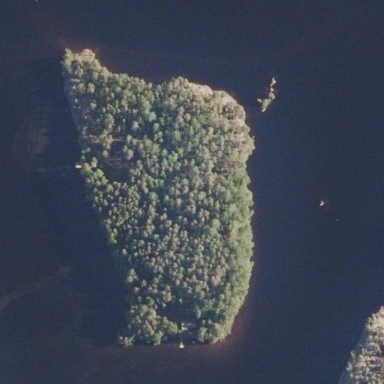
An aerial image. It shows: Islet.